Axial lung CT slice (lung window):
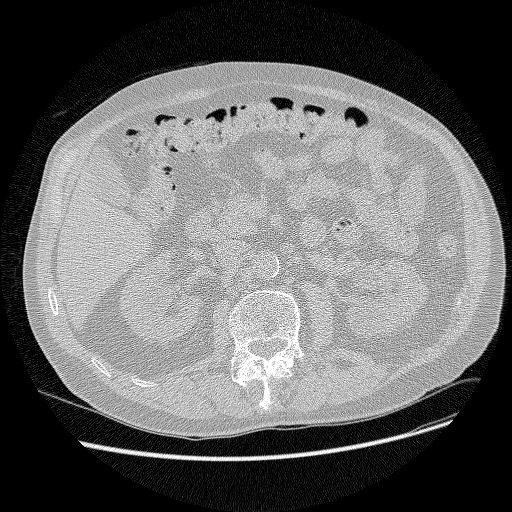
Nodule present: no